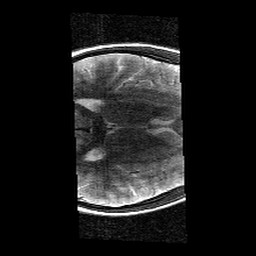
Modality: T2w
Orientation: axial
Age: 11
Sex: female
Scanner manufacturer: siemens
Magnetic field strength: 3 T
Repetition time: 9.23 s
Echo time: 0.067 s